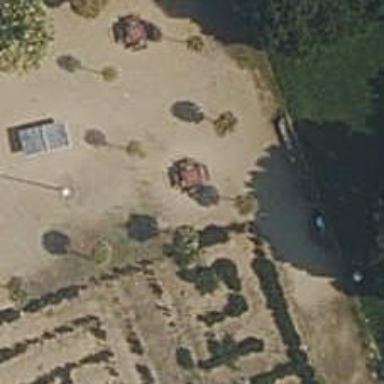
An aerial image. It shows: Picnic table located in leisure land area.